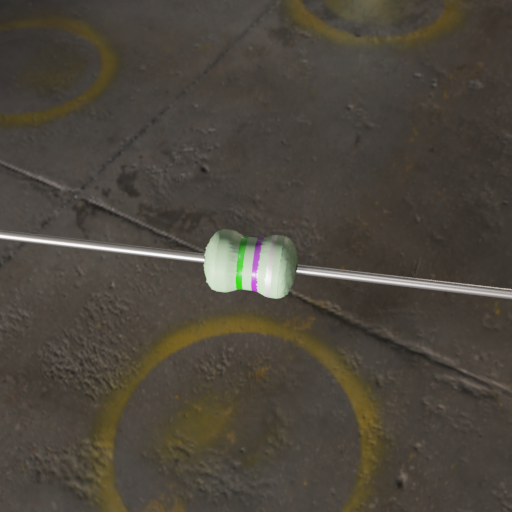
Resistor colour bands (in order): green, violet, silver